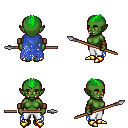
a pixel art fantasy rpg character, female body template, orc, green skin, blue tattered cape, white pants, green short mohawk hairstyle, leather bracers, gold boots, spear, four views (front, back, left, right), 2x2 character sprite sheet, small pixel art, hard edges, no anti-aliasing